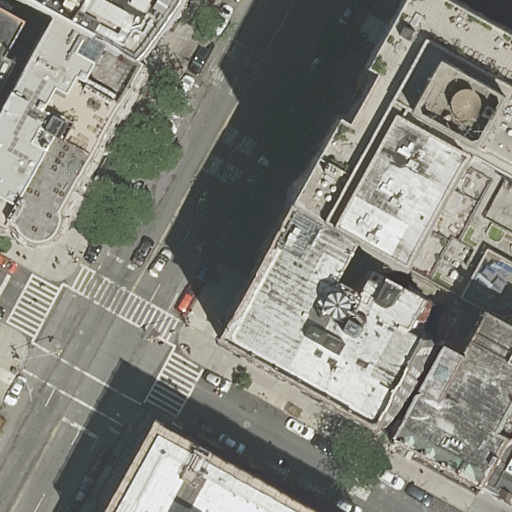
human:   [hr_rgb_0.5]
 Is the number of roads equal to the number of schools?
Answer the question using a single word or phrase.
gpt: no

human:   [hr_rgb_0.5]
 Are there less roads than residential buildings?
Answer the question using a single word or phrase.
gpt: yes

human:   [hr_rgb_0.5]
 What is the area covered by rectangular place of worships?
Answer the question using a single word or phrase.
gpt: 0m2

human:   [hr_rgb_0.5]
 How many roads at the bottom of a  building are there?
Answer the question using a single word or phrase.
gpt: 2

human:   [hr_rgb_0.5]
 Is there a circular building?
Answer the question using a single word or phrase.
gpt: no

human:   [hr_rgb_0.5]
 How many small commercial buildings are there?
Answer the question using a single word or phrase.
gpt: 0

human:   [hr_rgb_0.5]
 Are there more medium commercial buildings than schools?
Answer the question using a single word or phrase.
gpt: no

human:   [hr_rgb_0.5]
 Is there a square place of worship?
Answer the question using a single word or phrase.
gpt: no

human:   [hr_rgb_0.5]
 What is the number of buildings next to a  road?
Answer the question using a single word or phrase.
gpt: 9

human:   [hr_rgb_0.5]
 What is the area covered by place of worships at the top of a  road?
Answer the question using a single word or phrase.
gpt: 0m2

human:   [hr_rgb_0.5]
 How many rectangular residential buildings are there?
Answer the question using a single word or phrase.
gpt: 5

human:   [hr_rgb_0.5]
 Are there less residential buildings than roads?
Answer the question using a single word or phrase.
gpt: no

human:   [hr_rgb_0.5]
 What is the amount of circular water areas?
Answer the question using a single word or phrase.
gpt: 0

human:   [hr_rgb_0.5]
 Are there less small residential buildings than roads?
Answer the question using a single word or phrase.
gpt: no

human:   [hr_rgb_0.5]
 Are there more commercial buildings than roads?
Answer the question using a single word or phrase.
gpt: no

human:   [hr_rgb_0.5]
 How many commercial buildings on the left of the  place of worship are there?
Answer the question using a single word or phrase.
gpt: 0

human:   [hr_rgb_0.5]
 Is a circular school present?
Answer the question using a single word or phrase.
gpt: no

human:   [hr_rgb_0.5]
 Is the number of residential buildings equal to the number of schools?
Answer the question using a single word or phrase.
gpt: no

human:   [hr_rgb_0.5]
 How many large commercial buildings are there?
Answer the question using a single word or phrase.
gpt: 0

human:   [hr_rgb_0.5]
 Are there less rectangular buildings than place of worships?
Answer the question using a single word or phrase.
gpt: no

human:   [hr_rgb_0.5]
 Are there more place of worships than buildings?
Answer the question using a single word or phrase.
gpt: no

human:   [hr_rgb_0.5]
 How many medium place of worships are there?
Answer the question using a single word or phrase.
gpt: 1

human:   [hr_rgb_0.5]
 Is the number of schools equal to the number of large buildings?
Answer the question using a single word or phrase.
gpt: no

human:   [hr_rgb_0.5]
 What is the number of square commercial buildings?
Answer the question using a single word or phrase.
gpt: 0

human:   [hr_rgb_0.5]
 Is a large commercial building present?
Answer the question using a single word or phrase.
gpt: no

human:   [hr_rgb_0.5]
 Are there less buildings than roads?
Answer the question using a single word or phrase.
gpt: no

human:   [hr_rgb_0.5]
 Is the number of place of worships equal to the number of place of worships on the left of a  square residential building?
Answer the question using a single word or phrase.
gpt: no

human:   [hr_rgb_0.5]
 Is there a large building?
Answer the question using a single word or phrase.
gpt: yes

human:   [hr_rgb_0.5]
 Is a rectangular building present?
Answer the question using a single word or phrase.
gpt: yes

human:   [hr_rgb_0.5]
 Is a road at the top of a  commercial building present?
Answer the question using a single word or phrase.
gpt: no

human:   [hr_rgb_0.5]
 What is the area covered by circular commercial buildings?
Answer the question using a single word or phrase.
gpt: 0m2

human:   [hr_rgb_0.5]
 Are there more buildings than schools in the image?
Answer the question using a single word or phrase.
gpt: yes

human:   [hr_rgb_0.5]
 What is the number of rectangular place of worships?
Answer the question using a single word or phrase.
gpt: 0

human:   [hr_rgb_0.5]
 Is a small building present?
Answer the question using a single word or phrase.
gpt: yes

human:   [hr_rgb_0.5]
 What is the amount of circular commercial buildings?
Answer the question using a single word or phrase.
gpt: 0

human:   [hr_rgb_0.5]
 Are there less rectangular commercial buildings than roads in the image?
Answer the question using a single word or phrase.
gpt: yes